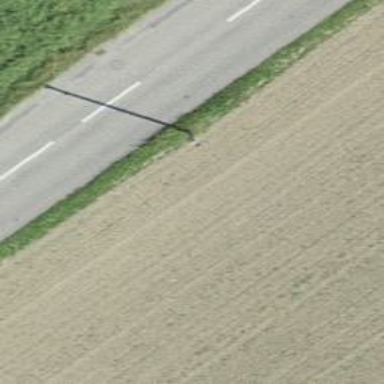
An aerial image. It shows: Minor power line with three cables.